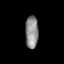
Tissue: prostate
Cell type: Fibroblasts
Senescence score: 0.8167
Nuclear area (px): 421
Mean DAPI intensity: 137.964